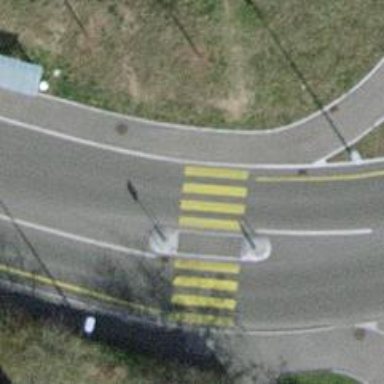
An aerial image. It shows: Marked road crossing with pedestrian island.